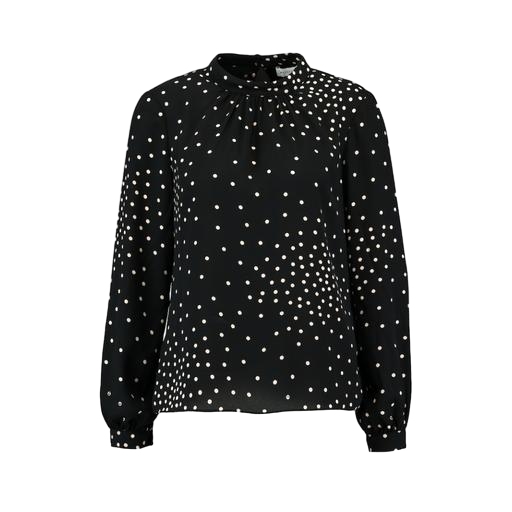
black long-sleeved polka-dot print, black women's polka dot tieneck blouse, black dot-print blouse, white background